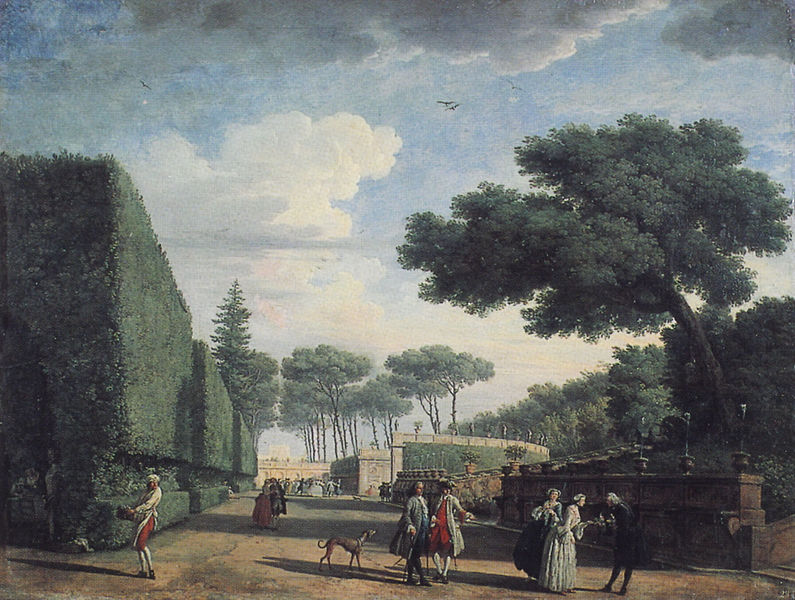
Titel: Der Garten der Villa Pamphili
Künstler: Joseph Vernet
Institution: Moskau, Das Pushkin Museum der Schönen Künste
Schlagwörter: baum, blau, feder, gemälde, himmel, laub, schatten, vogel, wolken, bäume, frauen, grün, landschaft, menschen, damen, grau, hut, kleid, licht, männer, schwarz, weiss, hund, park, rot, weg, herren, barock, diener, herr, vögel, personen, garten, perücke, mauer, allee, hecke, hof, figuren, treppe, freizeit, korb, stufen, gruppen, töpfe, strümpfe, spaziergang, bäcker, windhund, gärtner, himel, windspiel, gartenanlage, bäumegrün